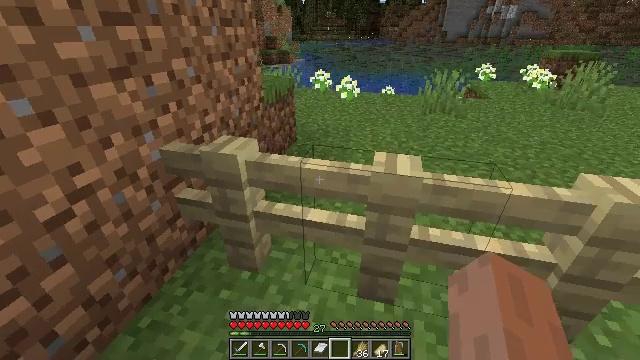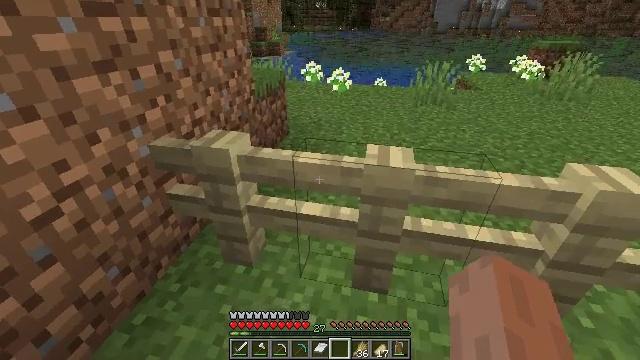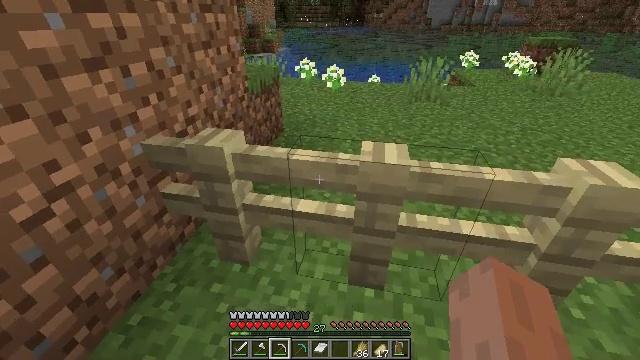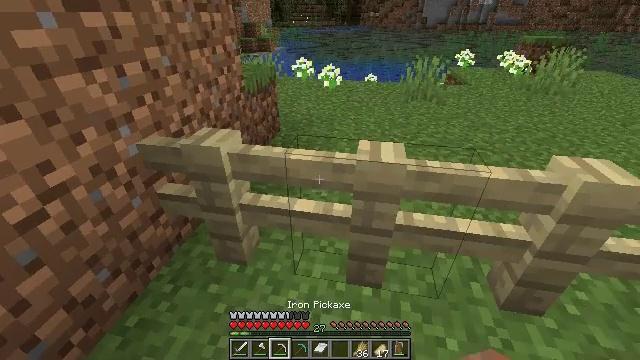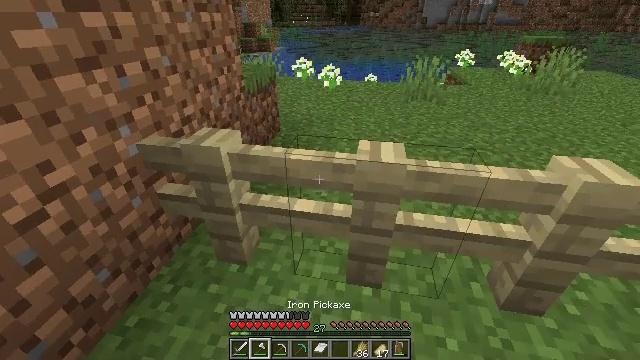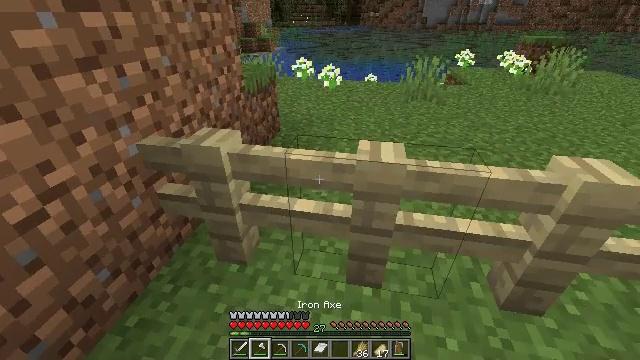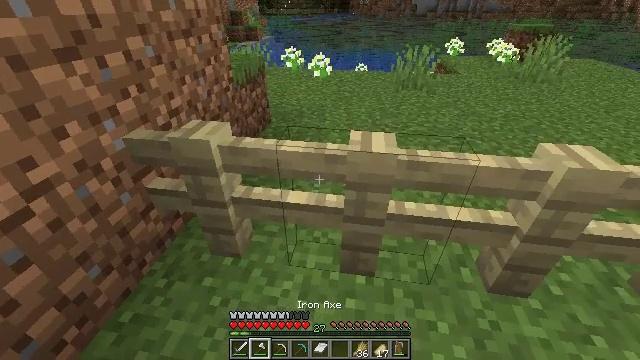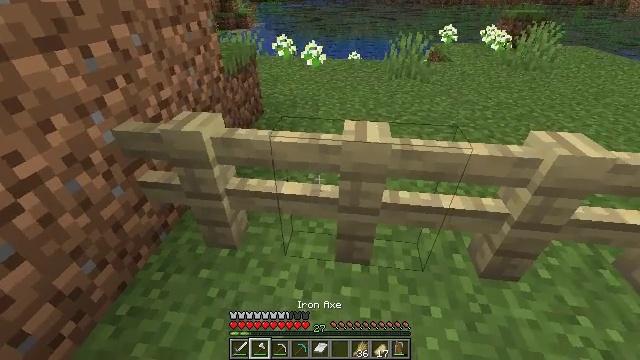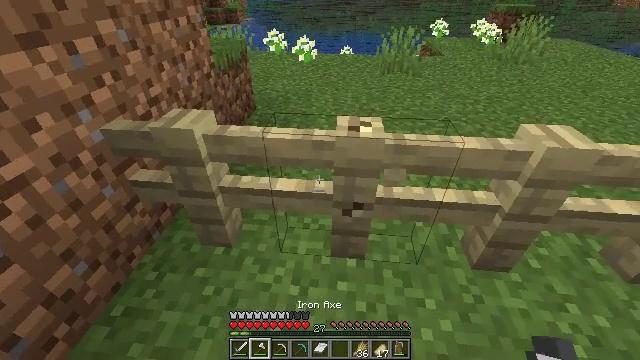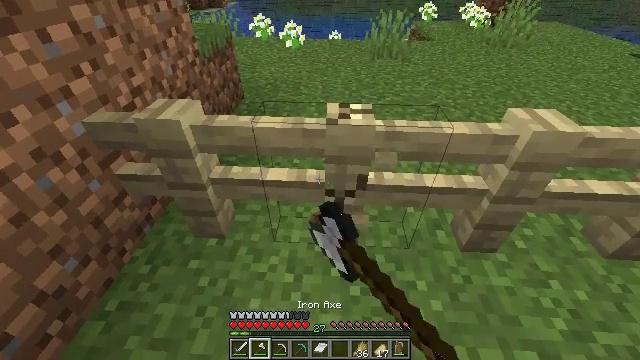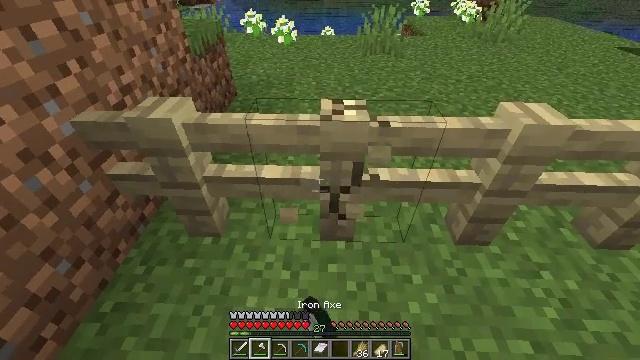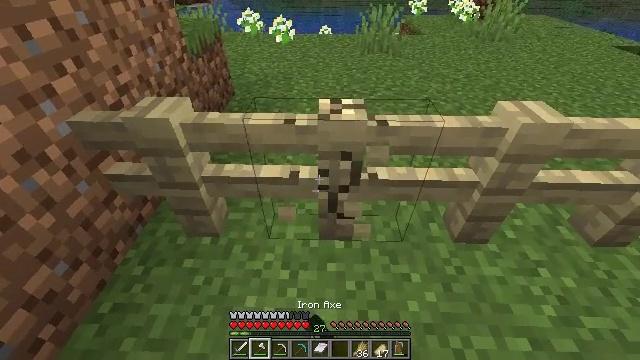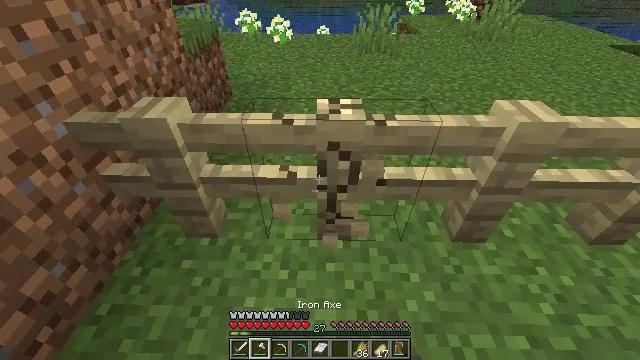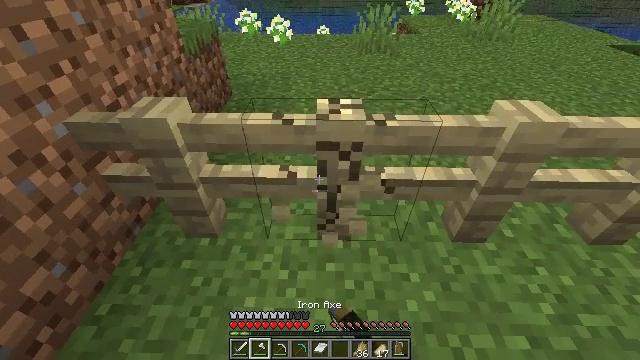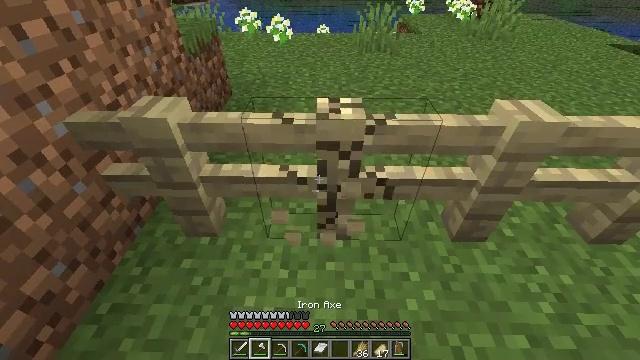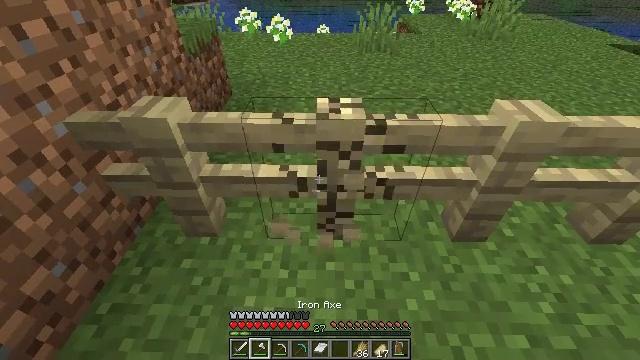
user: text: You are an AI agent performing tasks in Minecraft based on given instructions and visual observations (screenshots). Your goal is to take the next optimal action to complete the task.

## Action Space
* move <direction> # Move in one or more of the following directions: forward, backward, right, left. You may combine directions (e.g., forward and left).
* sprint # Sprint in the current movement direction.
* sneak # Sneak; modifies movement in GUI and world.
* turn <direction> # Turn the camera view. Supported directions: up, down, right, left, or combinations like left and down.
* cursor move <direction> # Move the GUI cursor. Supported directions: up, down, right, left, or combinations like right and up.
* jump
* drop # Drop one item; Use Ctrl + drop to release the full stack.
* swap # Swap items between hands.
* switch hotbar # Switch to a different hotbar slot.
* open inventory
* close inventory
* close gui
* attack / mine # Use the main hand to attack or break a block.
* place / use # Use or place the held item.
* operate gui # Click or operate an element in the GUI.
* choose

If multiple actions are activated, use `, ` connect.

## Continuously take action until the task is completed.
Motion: motion action
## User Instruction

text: Left click to destroy the birch fence.
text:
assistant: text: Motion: turn right and down
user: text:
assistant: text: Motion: turn right, switch to hotbar 3
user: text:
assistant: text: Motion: switch to hotbar 3
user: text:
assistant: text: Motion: switch to hotbar 2
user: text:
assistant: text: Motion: switch to hotbar 2
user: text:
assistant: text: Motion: turn right and down, switch to hotbar 2
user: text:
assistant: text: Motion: turn right and down
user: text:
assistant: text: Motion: turn right, attack / mine
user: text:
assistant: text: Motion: turn right and down, attack / mine
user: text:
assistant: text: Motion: turn right, attack / mine
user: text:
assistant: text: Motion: attack / mine
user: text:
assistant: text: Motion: attack / mine
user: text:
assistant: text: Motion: attack / mine
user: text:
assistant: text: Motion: attack / mine
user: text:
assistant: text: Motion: attack / mine
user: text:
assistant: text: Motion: attack / mine
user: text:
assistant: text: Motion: attack / mine
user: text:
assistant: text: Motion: attack / mine
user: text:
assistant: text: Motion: attack / mine
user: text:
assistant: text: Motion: attack / mine
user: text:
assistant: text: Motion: move forward, attack / mine
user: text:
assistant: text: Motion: attack / mine